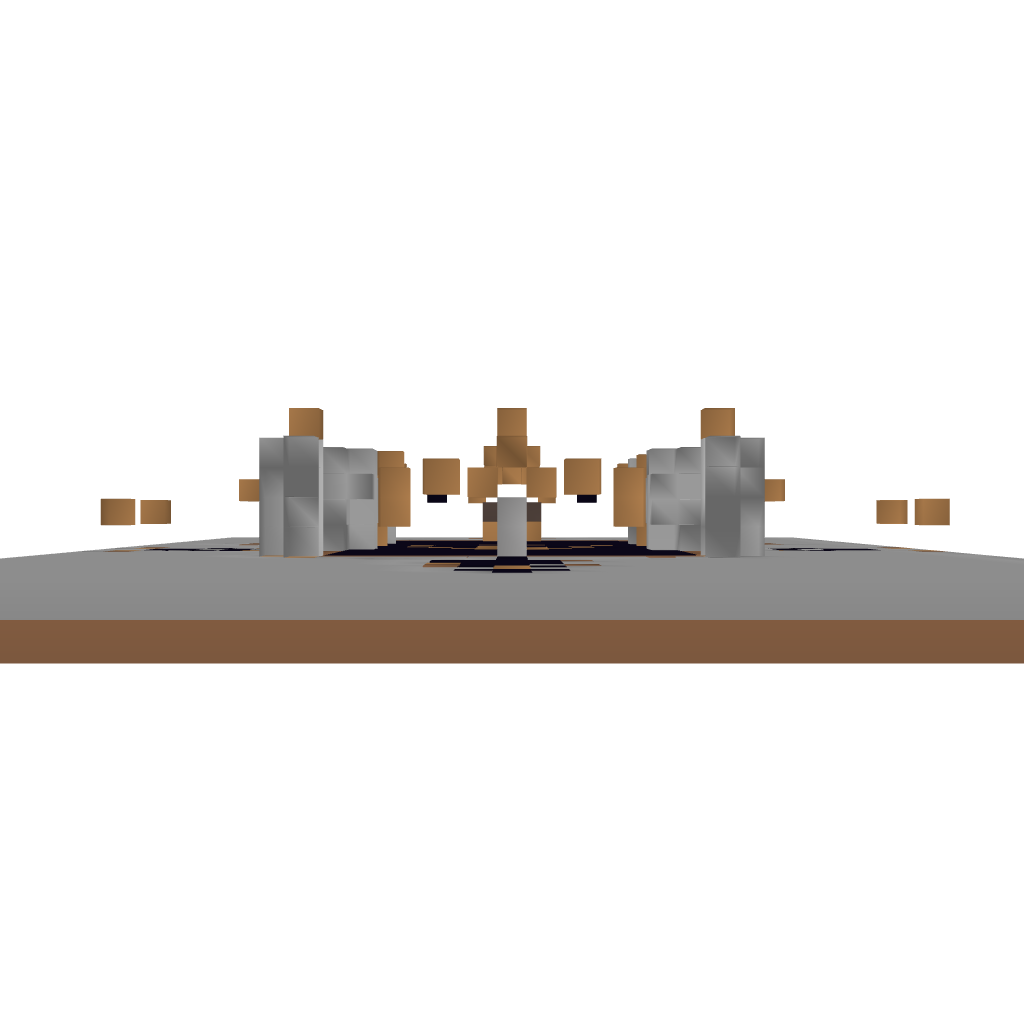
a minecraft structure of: Intricate minecraft house/temple